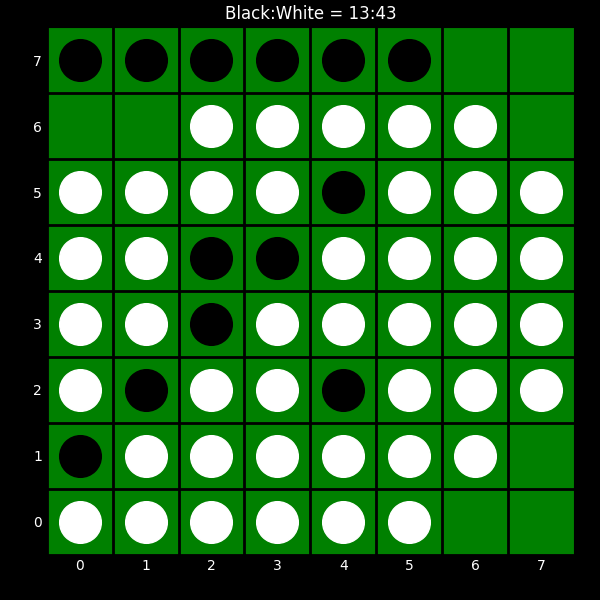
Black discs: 13
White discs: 43